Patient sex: F
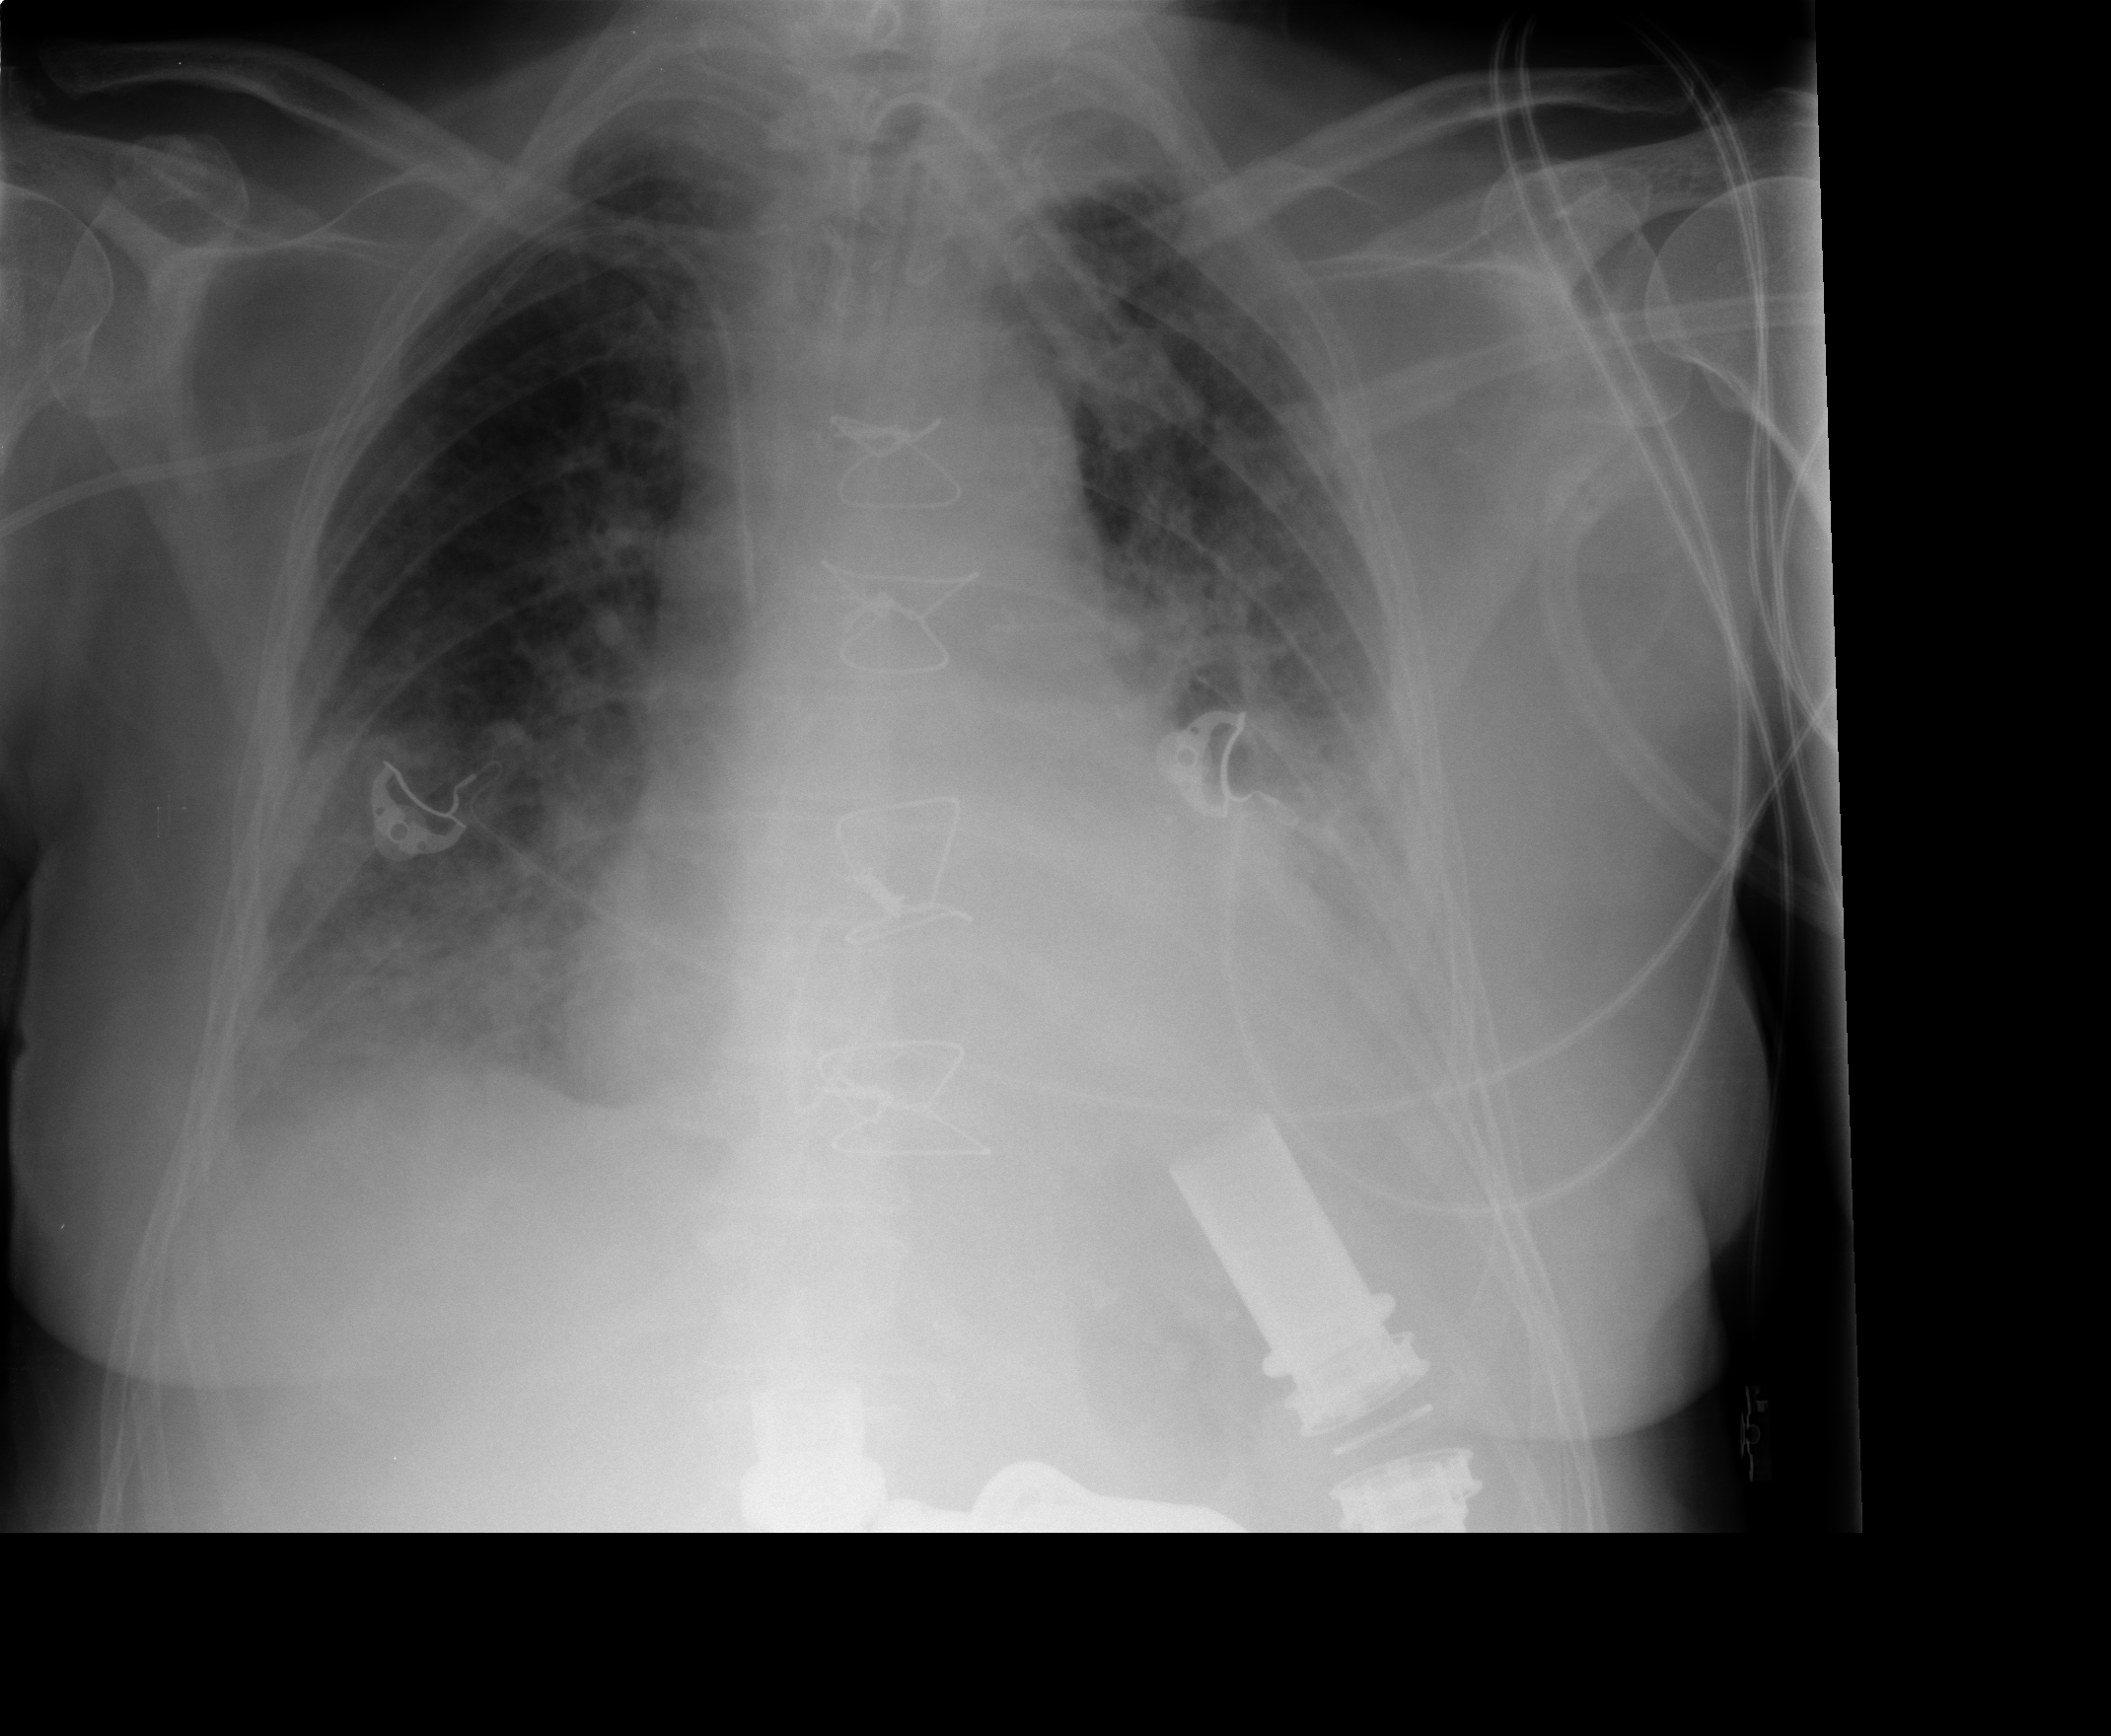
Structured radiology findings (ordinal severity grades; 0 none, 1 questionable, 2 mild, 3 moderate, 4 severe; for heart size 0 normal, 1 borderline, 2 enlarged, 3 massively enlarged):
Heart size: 2
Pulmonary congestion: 3
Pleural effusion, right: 2
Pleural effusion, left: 2
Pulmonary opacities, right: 2
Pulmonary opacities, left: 3
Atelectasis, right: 2
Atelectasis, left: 2